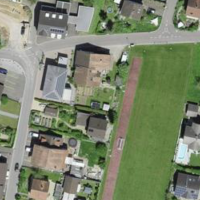
EUNIS habitat code: 55
Species observed at this site:
Silphium perfoliatum
Allium ursinum
Melittis melissophyllum